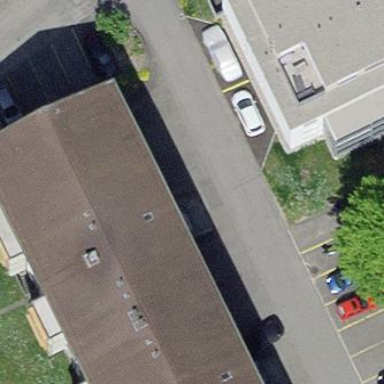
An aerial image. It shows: View of apartment building.